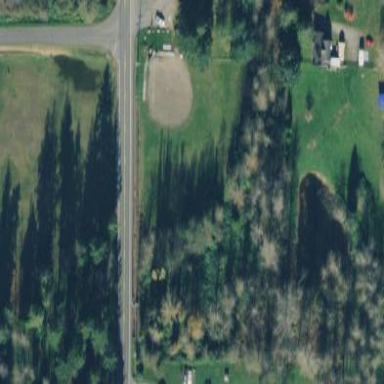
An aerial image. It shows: Baseball pitch for leisure land.